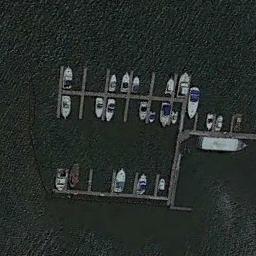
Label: harbor